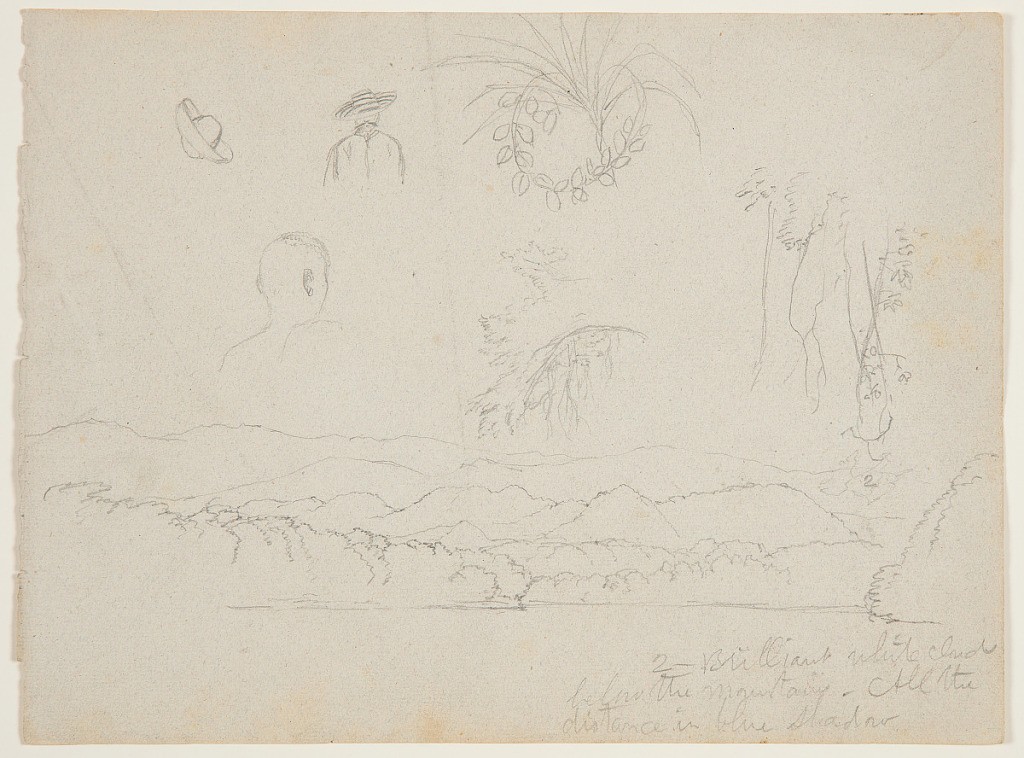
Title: River Bank with Mountains and Clouds, Three Plants, and Men with Hats, Colombia
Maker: Frederic Edwin Church, American, 1826–1900
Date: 1853
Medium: Graphite on gray laid paper
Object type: Drawing
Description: Landscape, botanical, and figure sketches recorded along the Magdalena River in Colombia. Below, a view of a river bounded by heavily wooded and mountainous terrain is visible. Above, at right, three distinct botanical studies of branches, vines, and a palm-like plant are included. At left, a man's head is shown from the rear, with a hat above him at left, while above at right, a frontal view of a man with a mustache wearing a striped, wide-brimmed hat is included.